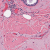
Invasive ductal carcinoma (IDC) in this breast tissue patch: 0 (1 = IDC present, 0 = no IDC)